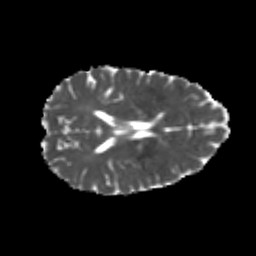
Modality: MD
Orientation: axial
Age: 22
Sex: female
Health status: healthy
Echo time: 0.074 s